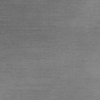
Label: dusty